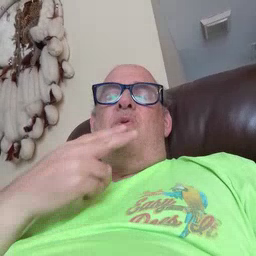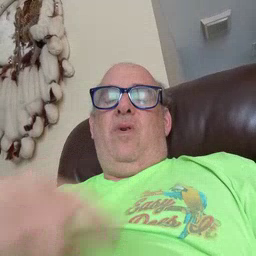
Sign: cute